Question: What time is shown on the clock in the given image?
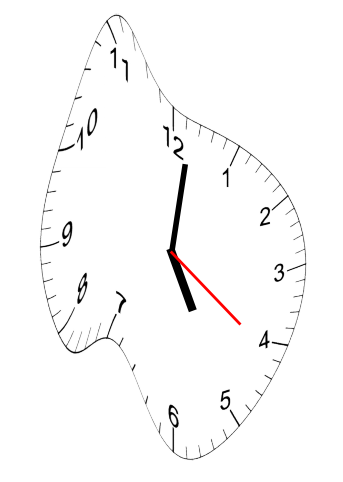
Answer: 05:01:21